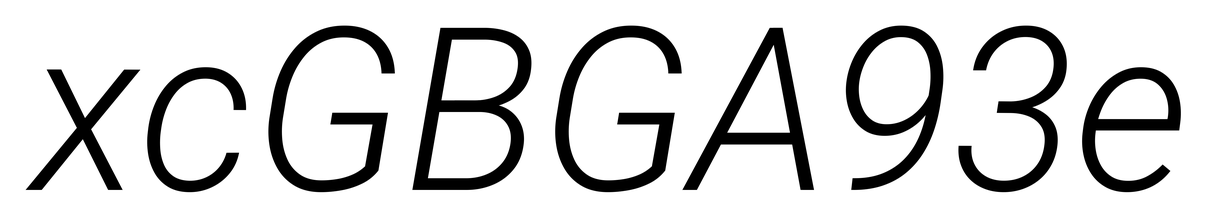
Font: Roboto-Italic_Light_Italic